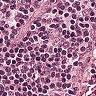
Metastatic tissue present: no